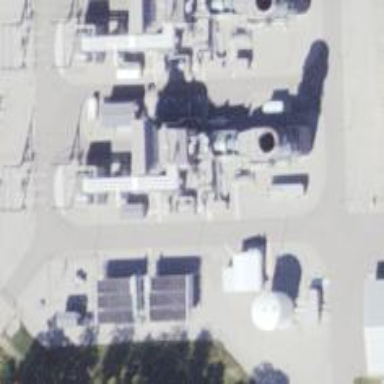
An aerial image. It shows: Gas-powered generator. It is gas turbine type generator.